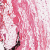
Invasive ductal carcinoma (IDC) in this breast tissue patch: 0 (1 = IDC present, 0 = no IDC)